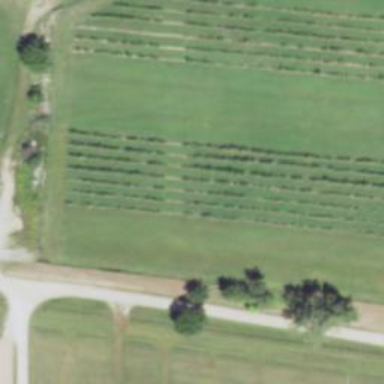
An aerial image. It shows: Orchard.